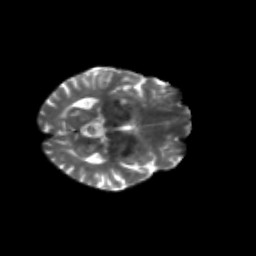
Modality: T2w
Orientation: axial
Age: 69
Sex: male
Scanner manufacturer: siemens
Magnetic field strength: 3 T
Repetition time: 4.71 s
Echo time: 0.0906 s